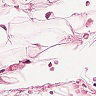
Metastatic tissue present: no